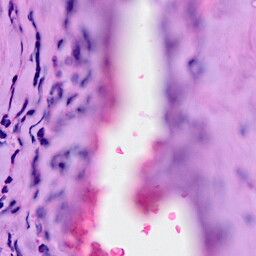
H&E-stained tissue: Breast